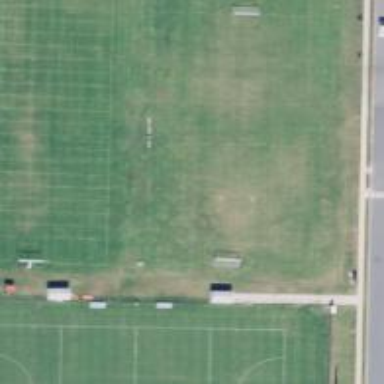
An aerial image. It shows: Soccer pitch for leisureland activities.